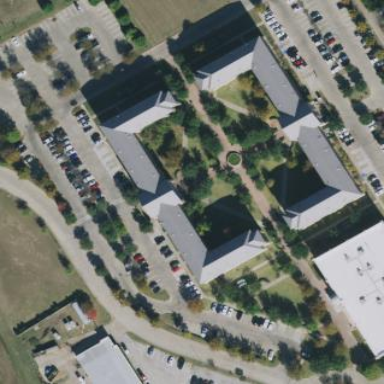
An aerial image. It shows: Dormitory building.